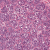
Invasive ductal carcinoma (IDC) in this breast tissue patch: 0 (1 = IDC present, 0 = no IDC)